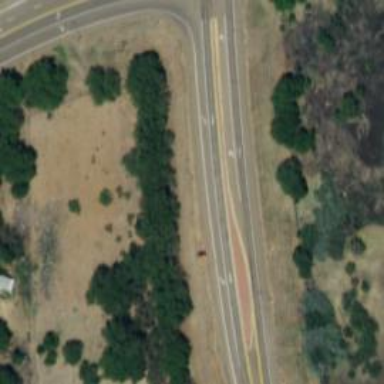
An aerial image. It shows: Asphalt trunk highway.